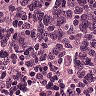
Metastatic tissue present: no